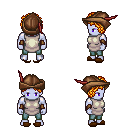
a pixel art fantasy rpg character, male body template, dark elf, purple skin, white tunic, teal pants, light blonde curly afro hairstyle, leather cap, cloth bracers, brown slippers, four views (front, back, left, right), 2x2 character sprite sheet, small pixel art, hard edges, no anti-aliasing